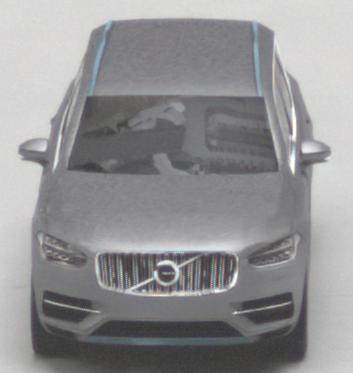
Make: Volvo
Model: XC90 B5
Detailed model: XC90 (L)
Model produced from: 2019/08
Model produced until: 2020/04
Doors: 5
Color: gray
Road condition: dry road
Daytime: midday
Contrast: medium contrast